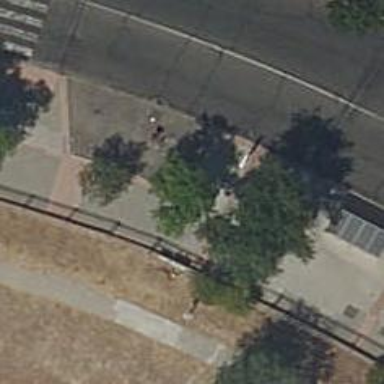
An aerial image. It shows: Sidewalk.